Question: I just want to understand what is going on. I get the following message (English translation of Japanese message I got ... shown in the attached picture at the very end of this post):
> Insert the diskette that contains the batch file
and press any key when ready.
To reproduce the message, here is what I did.
1. Create a batch file "20201223_test.bat" with the following content: del /Q 20201223_*.*
2. Place the batch file in a directory somewhere in B: drive (as a side note, B: is the name of an additional hard drive I've connected to my machine).
3. Execute the "20201223_test.bat" by double clicking for example. The message I am talking about should appear.
---
I understand there is problem with the content and naming of the batch file to begin with but I was baffled by the message. This message doesn't occur when it is in drive. When it is in drive, it shows the following message instead because "20201223_test.bat" has been deleted:
> batsuchi huairugaJian tsukarimasen.
which translates to the following in English:
> batch file could not be found
---

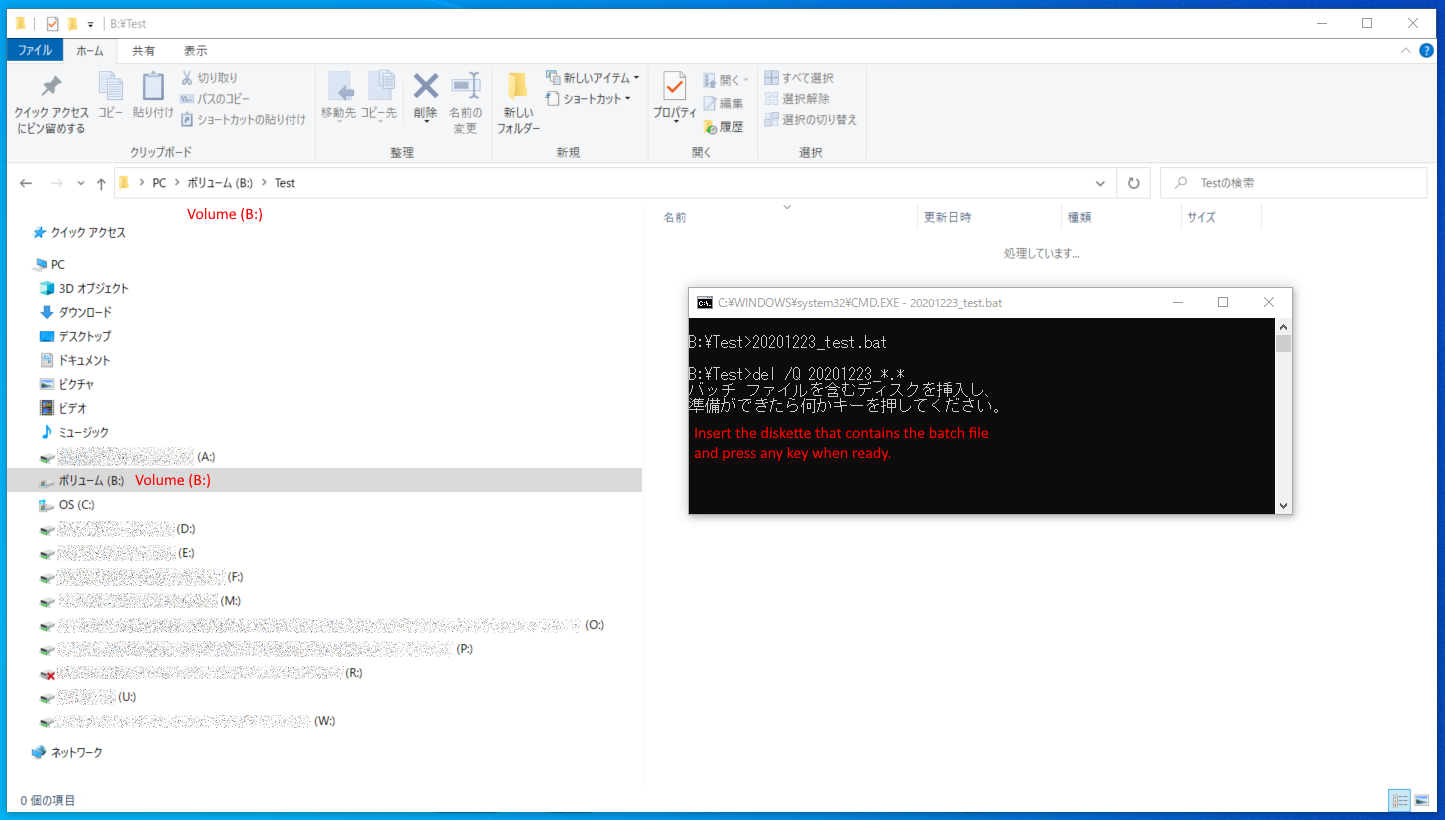
Answer: A: and B: drives are reserved for floppies. If only 1 floppy is installed it appears as both A: and B: drive as Windows/Dos emulate it as two physical drives by promoting you to put in right floppy.
You should not have mapped them.